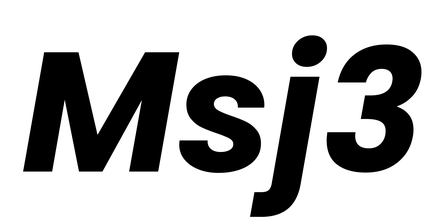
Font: Poppins-BoldItalic